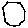
Label: hexagon